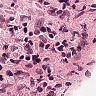
Metastatic tissue present: no